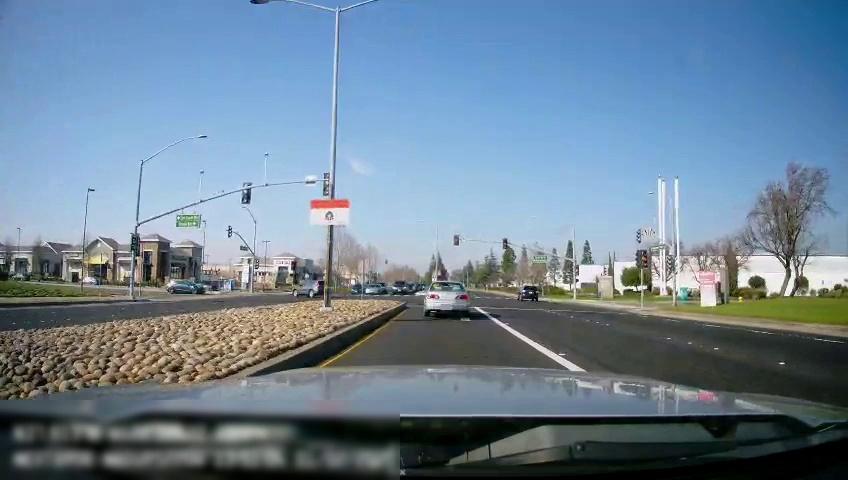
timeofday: Day
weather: Sunny
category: Drivable Space
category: Drivable Space
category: Vehicles | Car
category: Vehicles | SUV
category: Vehicles | Car
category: Vehicles | SUV
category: Vehicles | Car
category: Vehicles | Car
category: Vehicles | Car
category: Vehicles | Car
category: Vehicles | Car
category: Lanes | Current Lane
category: Lanes | Alternate Lane
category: Lanes | Current Lane
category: Lanes | Current Lane
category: Lanes | Opposite Lane
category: Traffic | Lights
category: Traffic | Lights
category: Traffic | Lights
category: Traffic | Lights
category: Traffic | Lights
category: Traffic | Lights
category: Traffic | Lights
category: Traffic | Lights
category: Traffic | Lights
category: Traffic | Lights
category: Traffic | Signs